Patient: sex M, age 47
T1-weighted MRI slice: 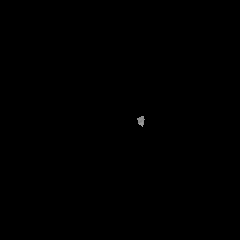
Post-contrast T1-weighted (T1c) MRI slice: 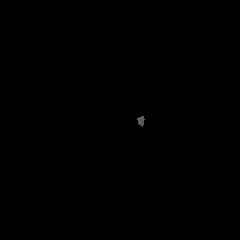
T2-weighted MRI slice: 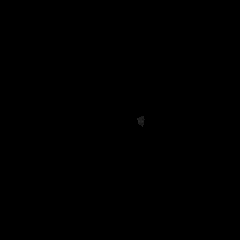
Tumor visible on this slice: no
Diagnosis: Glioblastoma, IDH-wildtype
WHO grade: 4